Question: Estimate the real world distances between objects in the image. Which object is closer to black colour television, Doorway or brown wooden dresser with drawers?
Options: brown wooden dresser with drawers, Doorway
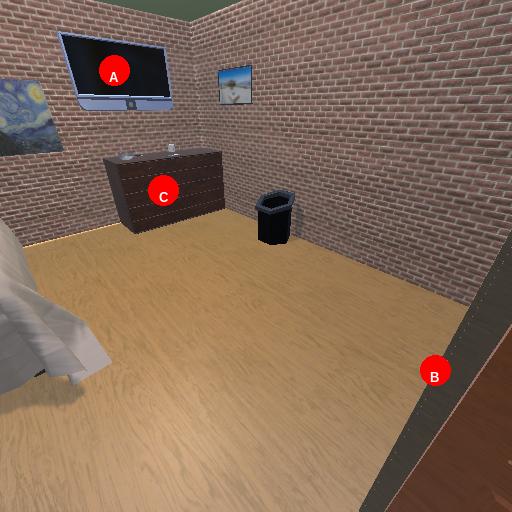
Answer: brown wooden dresser with drawers